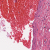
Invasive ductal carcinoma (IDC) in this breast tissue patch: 0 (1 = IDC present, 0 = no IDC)